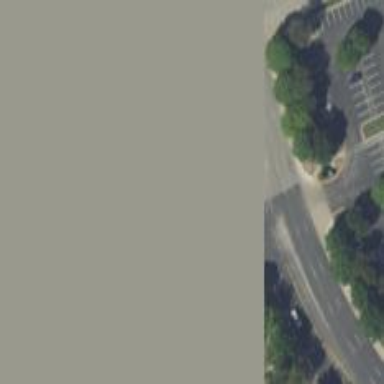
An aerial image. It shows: Secondary road with asphalt surface.